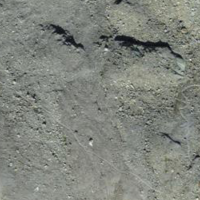
EUNIS habitat code: 48
Species observed at this site:
Saxifraga oppositifolia